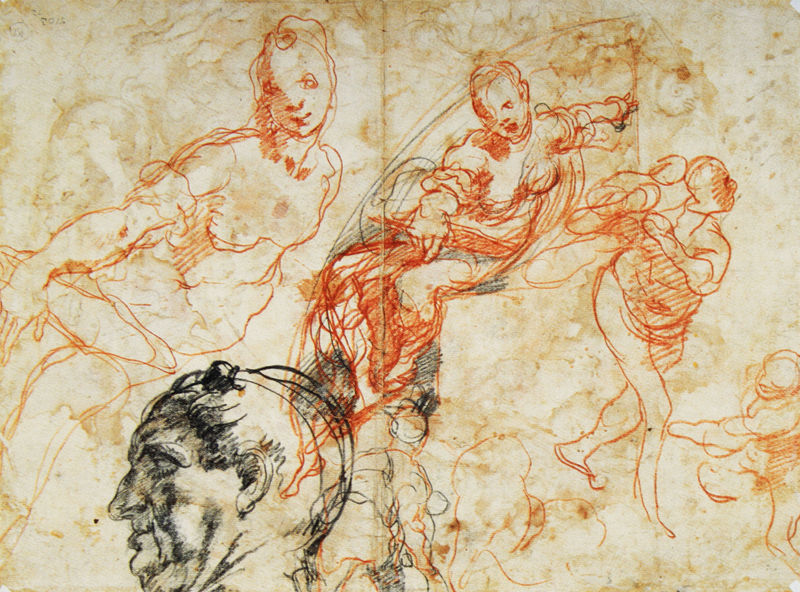
Titel: Studienblatt mit Figuren
Künstler: Taddeo Zuccari
Standort: Los Angeles
Institution: The J. Paul Getty Museum
Schlagwörter: akt, kopf, mann, frauen, brust, busen, frau, köpfe, mund, nase, ohr, orange, profil, schwarz, skizze, zeichnung, rot, malerei, tanz, arm, arme, augen, barock, gesicht, halten, tragen, hals, haare, blatt, renaissance, statue, beine, studie, linien, flug, schraffur, dynamik, fliegend, schraffiert, entwurf, studien, flecken, muskel, wurf, rötel, geischter